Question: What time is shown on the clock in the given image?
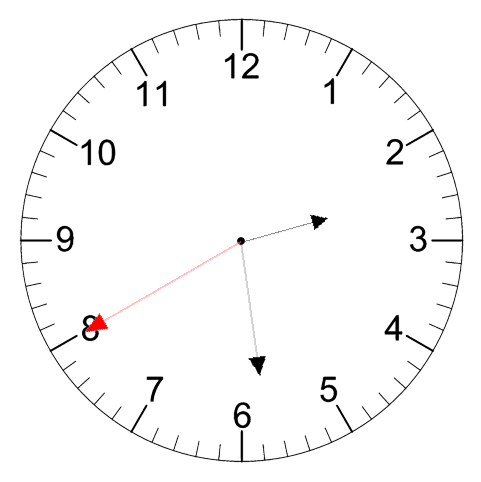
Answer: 02:28:40